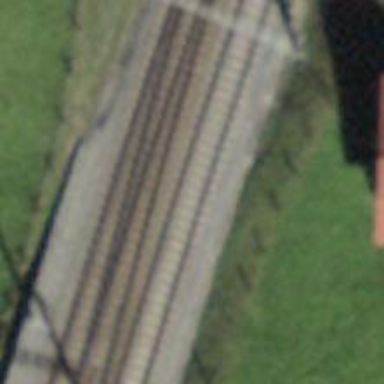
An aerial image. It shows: Railway with electrified contact lines.